Question: I am attempting to create a tessellation shader:
'''
#version 410 core
// define the number of CPs in the output patch
layout (vertices = 3) out;
uniform vec3 gEyeWorldPos;
// attributes of the input CPs
in vec3 WorldPos_CS_in[];
in vec2 TexCoord_CS_in[];
in vec3 Normal_CS_in[];
// attributes of the output CPs
out vec3 WorldPos_ES_in[];
out vec2 TexCoord_ES_in[];
out vec3 Normal_ES_in[];
float GetTessLevel(float Distance0, float Distance1)
{
float AvgDistance = (Distance0 + Distance1) / 2.0;
if (AvgDistance <= 2.0) {
return 10.0;
}
else if (AvgDistance <= 5.0) {
return 7.0;
}
else {
return 3.0;
}
}
void main()
{
// Set the control points of the output patch
TexCoord_ES_in[gl_InvocationID] = TexCoord_CS_in[gl_InvocationID];
Normal_ES_in[gl_InvocationID] = Normal_CS_in[gl_InvocationID];
WorldPos_ES_in[gl_InvocationID] = WorldPos_CS_in[gl_InvocationID];
// Calculate the distance from the camera to the three control points
float EyeToVertexDistance0 = distance(gEyeWorldPos, WorldPos_ES_in[0]);
float EyeToVertexDistance1 = distance(gEyeWorldPos, WorldPos_ES_in[1]);
float EyeToVertexDistance2 = distance(gEyeWorldPos, WorldPos_ES_in[2]);
// Calculate the tessellation levels
gl_TessLevelOuter[0] = GetTessLevel(EyeToVertexDistance1, EyeToVertexDistance2);
gl_TessLevelOuter[1] = GetTessLevel(EyeToVertexDistance2, EyeToVertexDistance0);
gl_TessLevelOuter[2] = GetTessLevel(EyeToVertexDistance0, EyeToVertexDistance1);
gl_TessLevelInner[0] = gl_TessLevelOuter[2];
}
'''
However, when I run my game, I get the following error:
'''
Error: 1281
Tessellation shader wasn't able to be compiled correctly. Error log:
ERROR: 0:? : '' : Incorrect GLSL version: 410
WARNING: -1:65535: 'GL_ARB_explicit_attrib_location' : extension is not available in current GLSL version
WARNING: 0:4: 'vertices' : symbol not available in current GLSL version
WARNING: 0:? : 'gl_InvocationID' : variable is not available in current GLSL version
WARNING: 0:? : 'gl_InvocationID' : variable is not available in current GLSL version
WARNING: 0:? : 'gl_InvocationID' : variable is not available in current GLSL version
WARNING: 0:? : 'gl_InvocationID' : variable is not available in current GLSL version
WARNING: 0:? : 'gl_InvocationID' : variable is not available in current GLSL version
WARNING: 0:? : 'gl_InvocationID' : variable is not available in current GLSL version
WARNING: 0:? : 'gl_TessLevelOuter' : variable is not available in current GLSL version
WARNING: 0:? : 'gl_TessLevelOuter' : variable is not available in current GLSL version
WARNING: 0:? : 'gl_TessLevelOuter' : variable is not available in current GLSL version
WARNING: 0:? : '
'''
My game appears to be ignoring the shaders, but I guess that is expected with so many errors?

I have already tried <URL>, however I am unable to find any solution or even information on why this is happening.
How can I fix the above errors so my shader can run correctly?
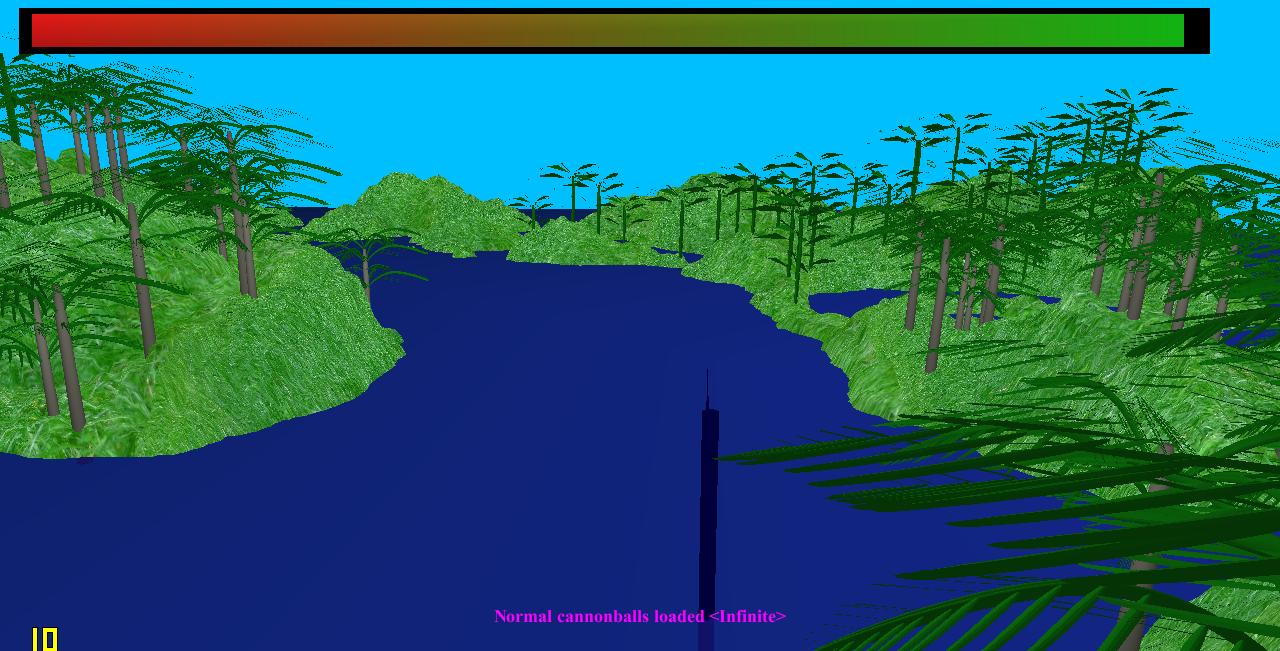
Answer: Well, you probably don't have a OpenGL-4.1 core context to begin with, and thus your shaders won't compile. Instead of debugging the shaders, I suggest you look at your context creation code and double check your system is cabable of giving you a 4.1 version context.